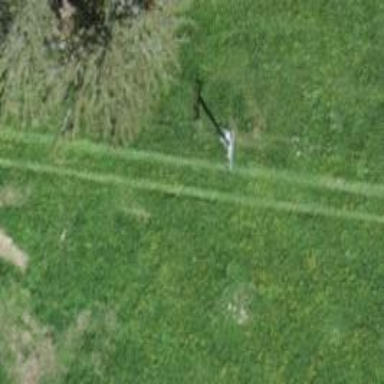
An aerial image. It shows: Pylon for aerialway.